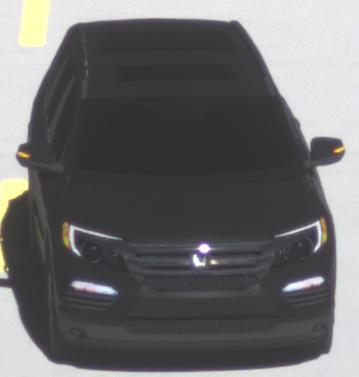
Make: Honda
Model: Pilot
Detailed model: 3
Model produced from: 2015
Model produced until: 2022
Doors: 5
Color: black
Road condition: dry road
Daytime: midday
Contrast: high contrast